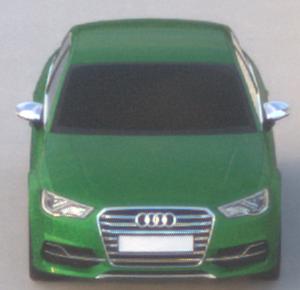
Make: Audi
Model: S3
Detailed model: 8V
Model produced from: 2013
Model produced until: 2020
Doors: 4
Color: green
Road condition: dry road
Daytime: sunrise or sunset
Contrast: low contrast